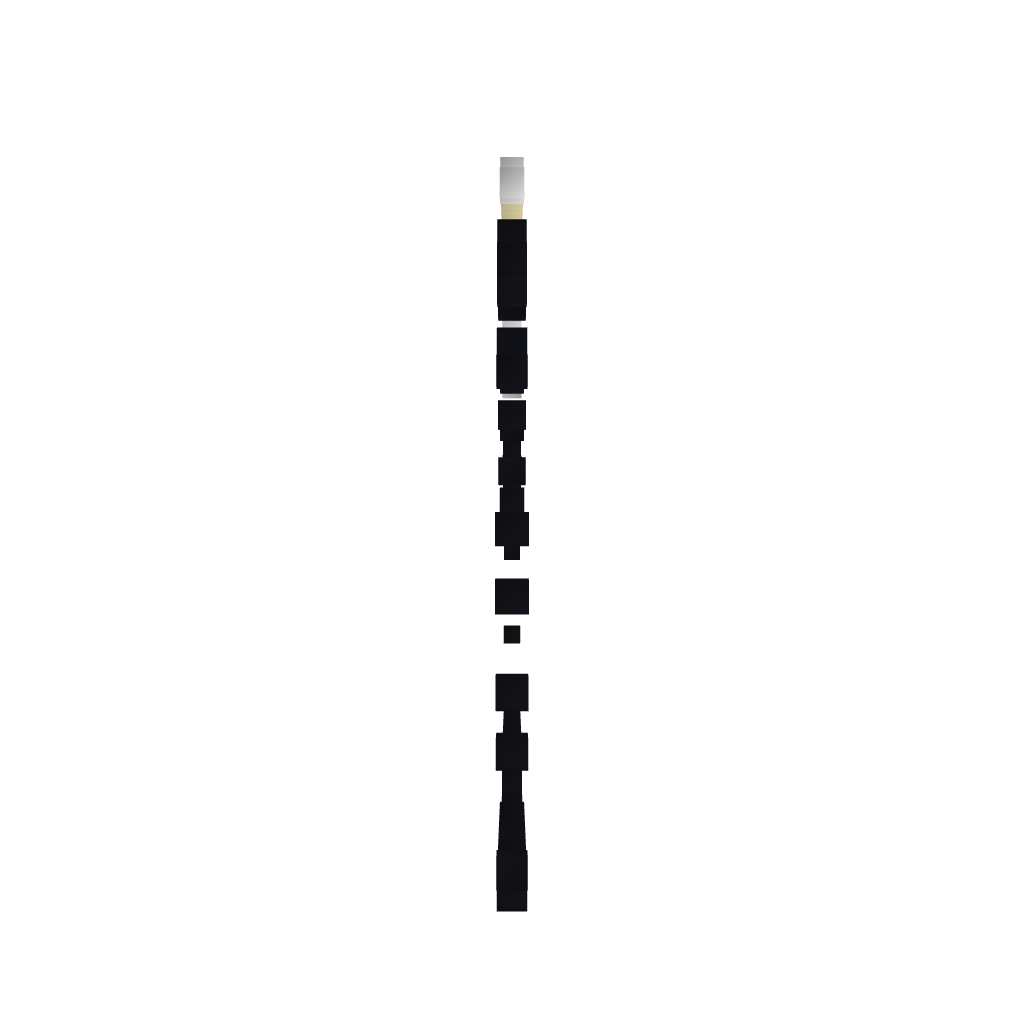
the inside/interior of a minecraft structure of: Dr Wily